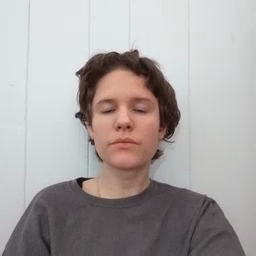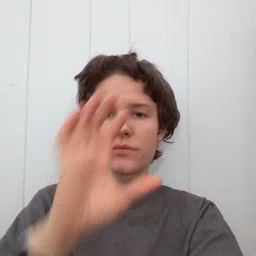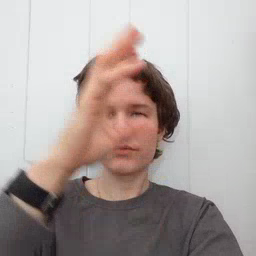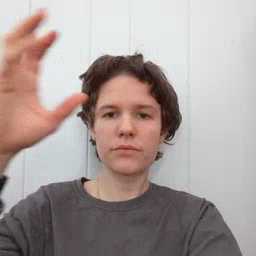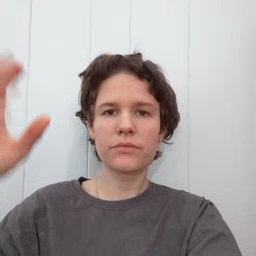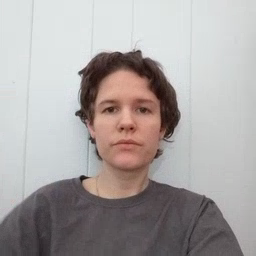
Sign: cloud